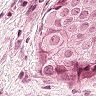
Metastatic tissue present: yes